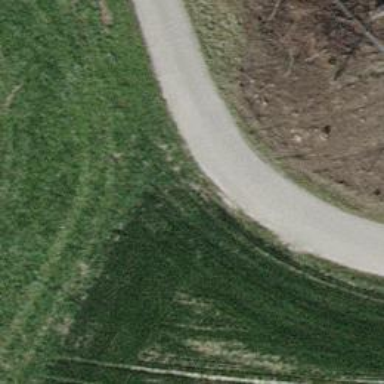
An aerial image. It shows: Compacted grade3 track.